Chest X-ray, PA view. Patient: 10 years old, sex M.
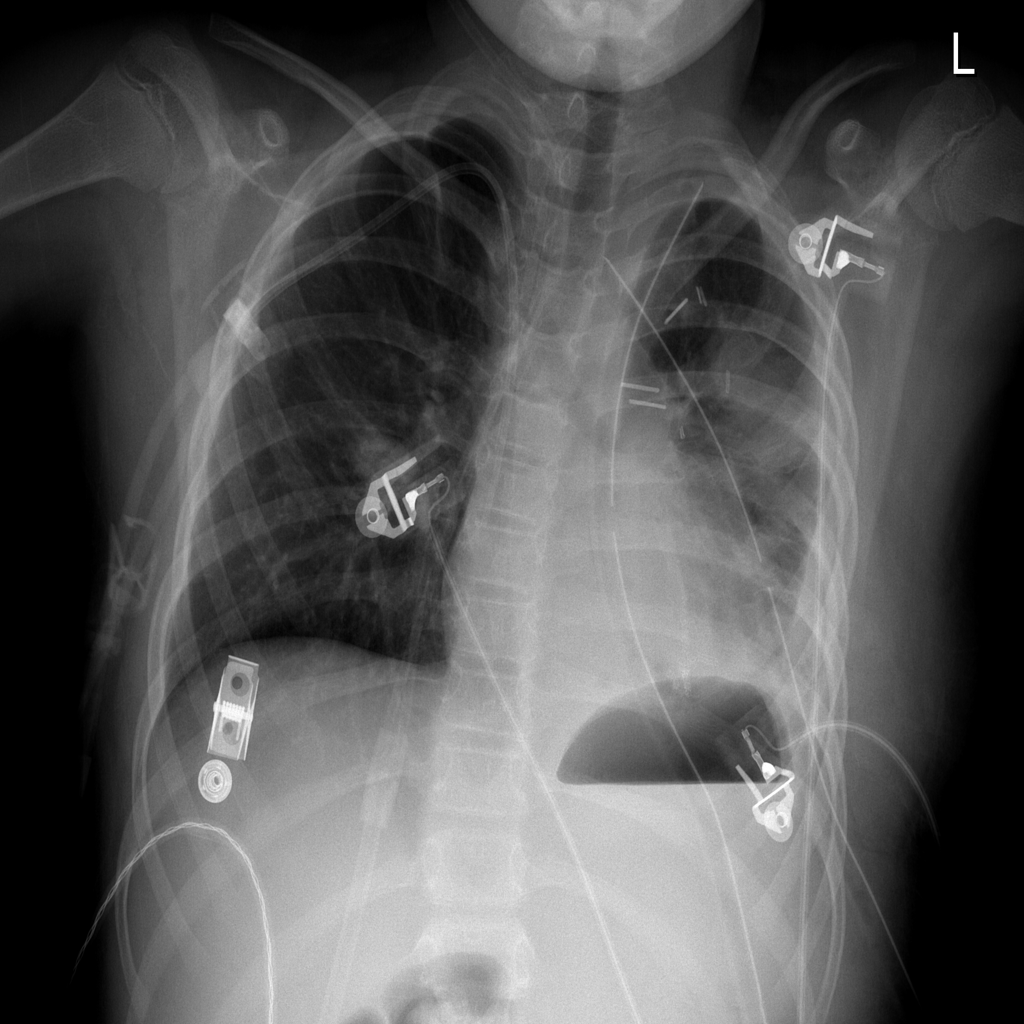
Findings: No Finding